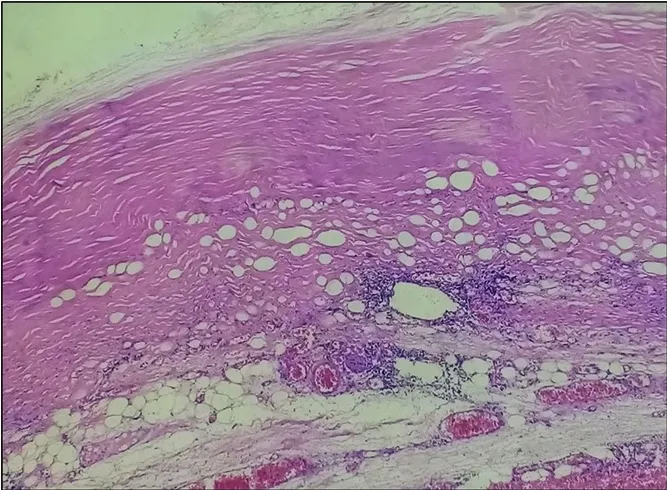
Hydatid periscyst: histological aspect of a thick fibrous and fatty cystic wall containing monomorphic inflammatory elements (x10 magnification).
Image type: pathology (h&e)